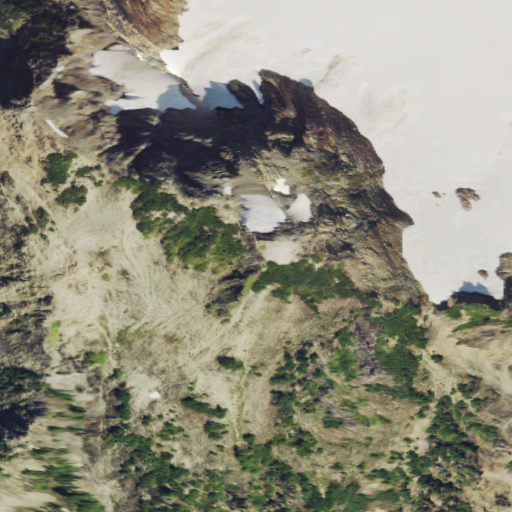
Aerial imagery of mountain in Washington named Mount Christie containing barren land, snow, and shrub